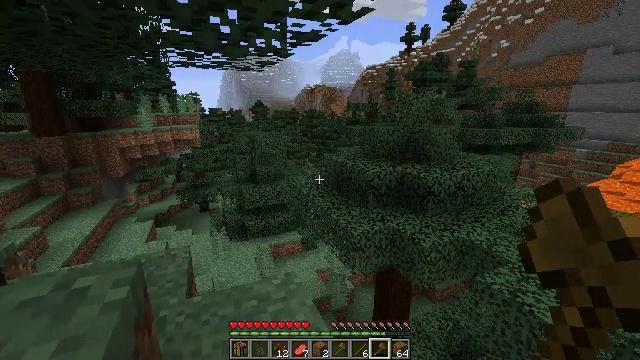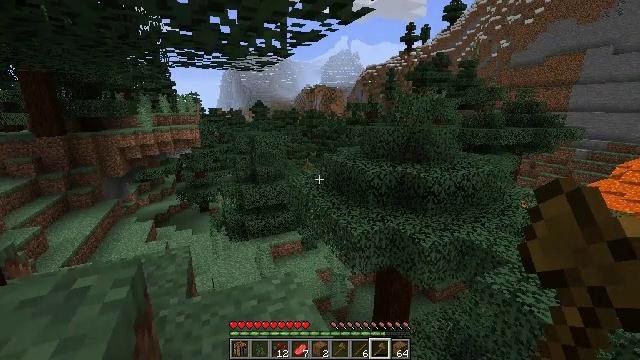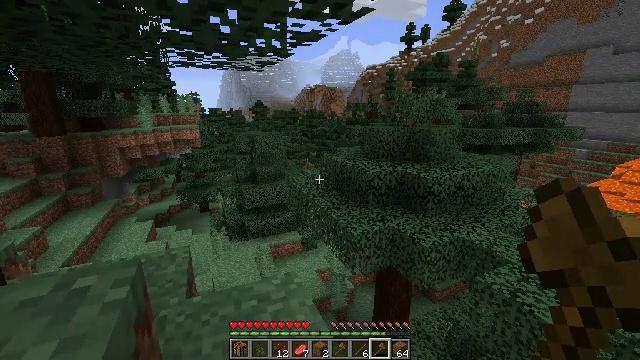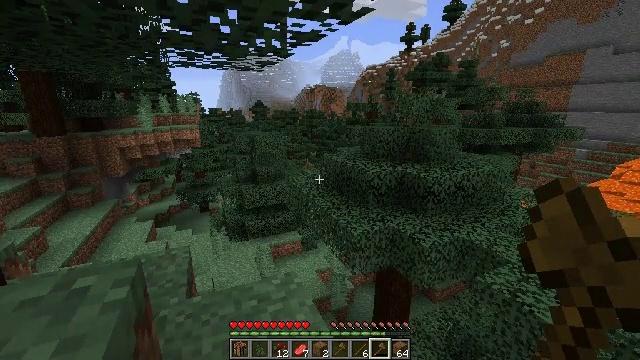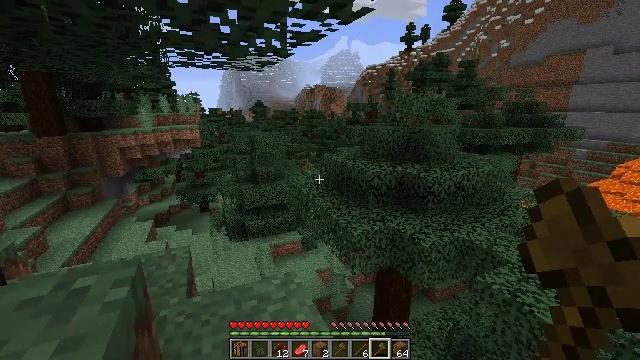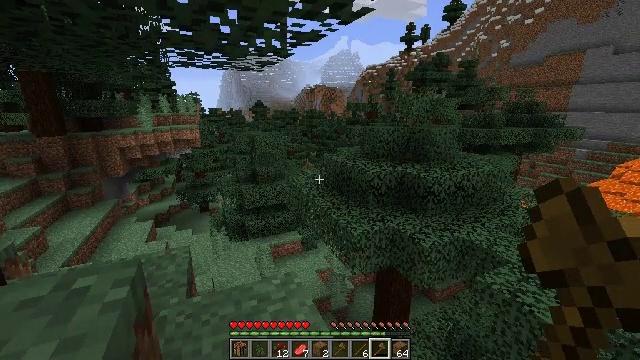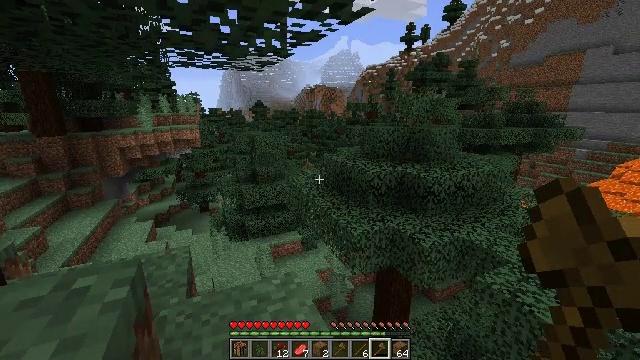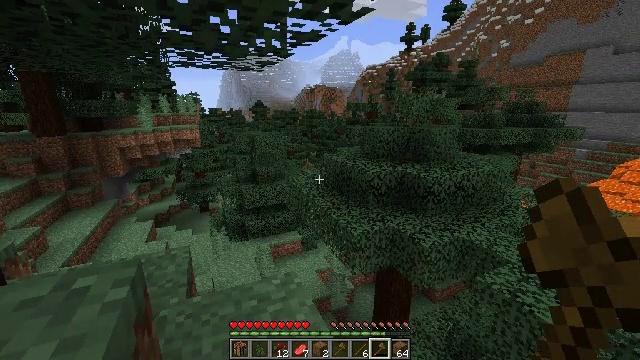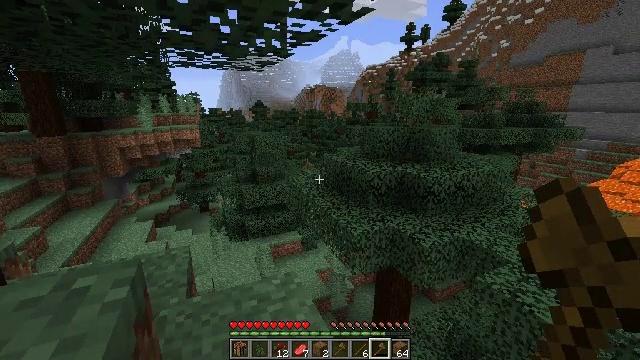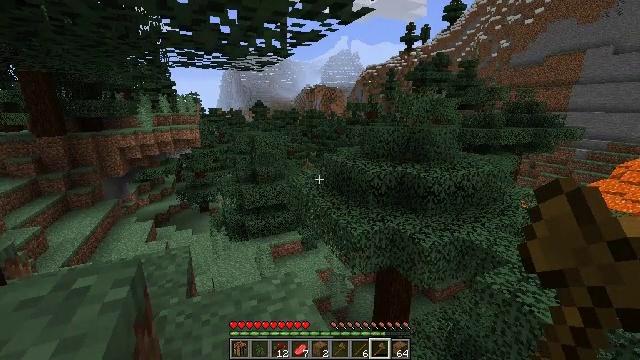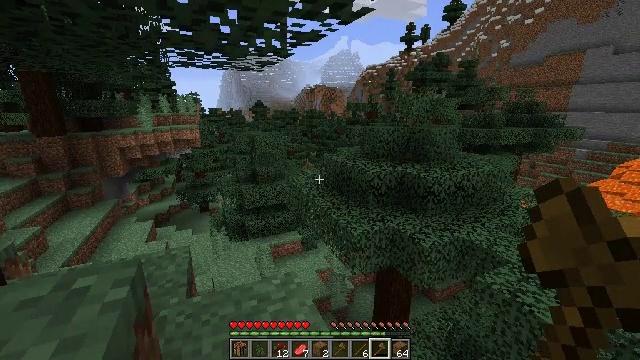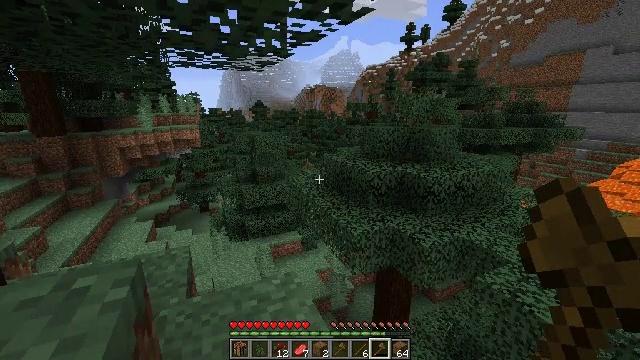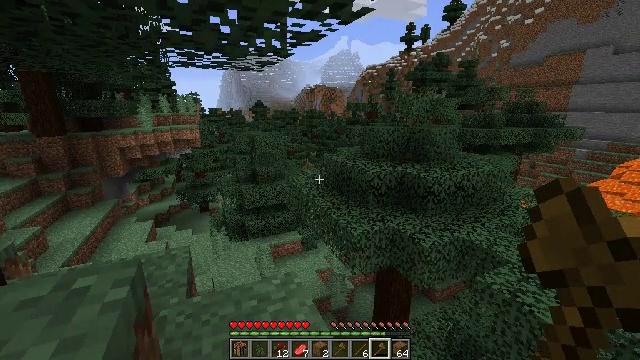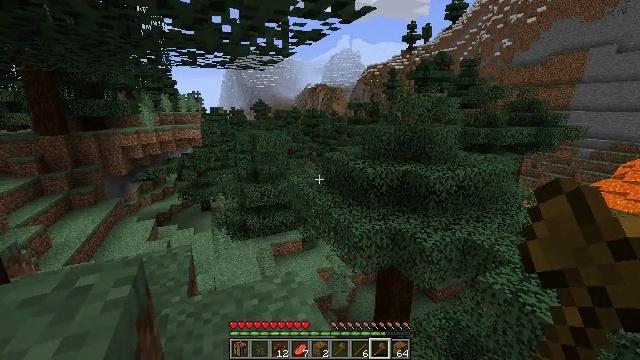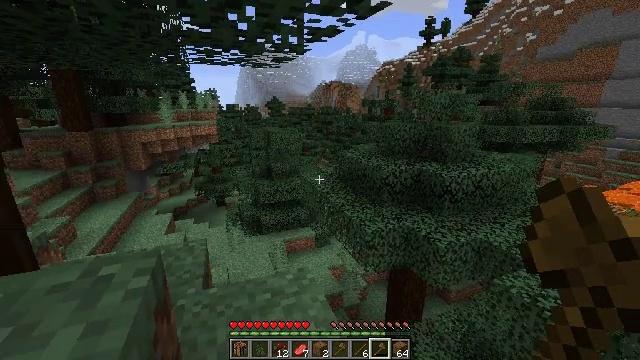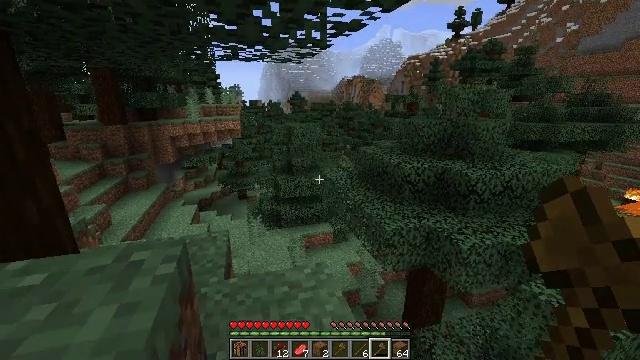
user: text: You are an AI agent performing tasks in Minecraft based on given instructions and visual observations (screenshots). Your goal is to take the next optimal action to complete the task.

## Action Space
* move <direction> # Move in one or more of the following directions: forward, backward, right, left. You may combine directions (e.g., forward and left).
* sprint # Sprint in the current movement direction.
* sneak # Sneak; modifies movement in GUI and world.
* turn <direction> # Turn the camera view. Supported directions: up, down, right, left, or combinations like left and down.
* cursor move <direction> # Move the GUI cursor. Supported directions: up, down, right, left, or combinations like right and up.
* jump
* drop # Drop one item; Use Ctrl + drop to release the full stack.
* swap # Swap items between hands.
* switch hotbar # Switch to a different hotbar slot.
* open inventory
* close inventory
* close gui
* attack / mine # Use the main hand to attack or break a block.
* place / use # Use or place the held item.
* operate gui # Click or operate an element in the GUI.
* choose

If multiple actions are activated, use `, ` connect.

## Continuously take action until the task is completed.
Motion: motion action
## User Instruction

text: Break the spruce leaves to clear the area.
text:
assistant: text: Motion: no_op
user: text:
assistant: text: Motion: no_op
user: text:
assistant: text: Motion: no_op
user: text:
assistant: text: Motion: no_op
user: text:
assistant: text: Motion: no_op
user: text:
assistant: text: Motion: no_op
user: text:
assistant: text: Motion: no_op
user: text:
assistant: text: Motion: no_op
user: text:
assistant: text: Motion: no_op
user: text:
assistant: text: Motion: no_op
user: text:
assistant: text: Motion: no_op
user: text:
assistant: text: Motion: no_op
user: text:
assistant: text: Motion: no_op
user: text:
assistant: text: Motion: turn left
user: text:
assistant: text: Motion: turn left
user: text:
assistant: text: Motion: turn left and down
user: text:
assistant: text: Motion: move forward, turn left
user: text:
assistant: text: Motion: move forward, turn left and down
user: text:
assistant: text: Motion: move forward
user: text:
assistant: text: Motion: move forward
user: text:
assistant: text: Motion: move forward
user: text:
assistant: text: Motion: move forward and move left
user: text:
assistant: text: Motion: move forward and move left
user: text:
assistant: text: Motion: move forward and move left
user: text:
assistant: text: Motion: move forward and move left
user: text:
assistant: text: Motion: move forward and move left
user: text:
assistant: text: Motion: move forward and move left
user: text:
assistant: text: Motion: move forward and move left
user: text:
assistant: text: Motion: move forward and move left
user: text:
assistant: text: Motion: move forward and move left